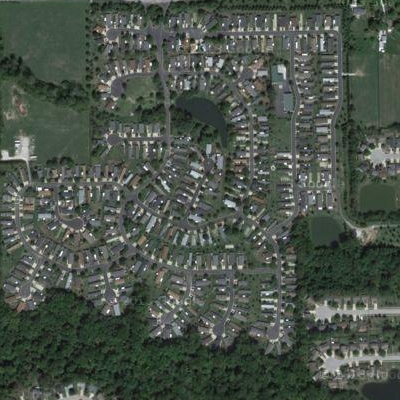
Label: Resident